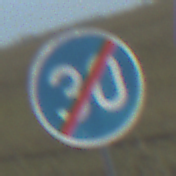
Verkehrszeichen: EndeMindestgeschwindigkeit
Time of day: SunriseSunset
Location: Outdoor (RoadRail)
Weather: PartlyCloudy
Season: NotSpecified
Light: Natural